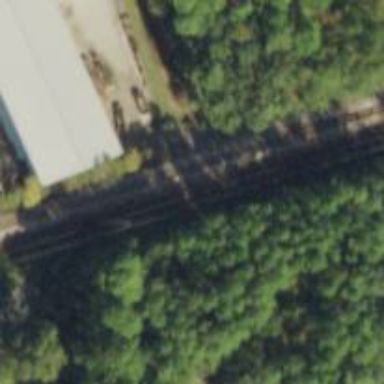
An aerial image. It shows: Steel railway spur for freight services.